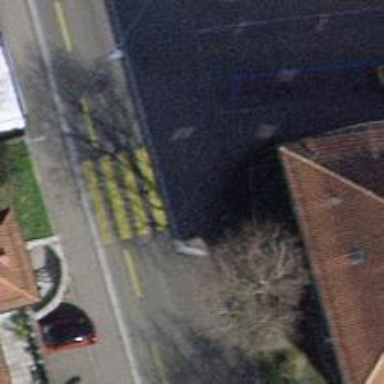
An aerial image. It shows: Kerb barrier.